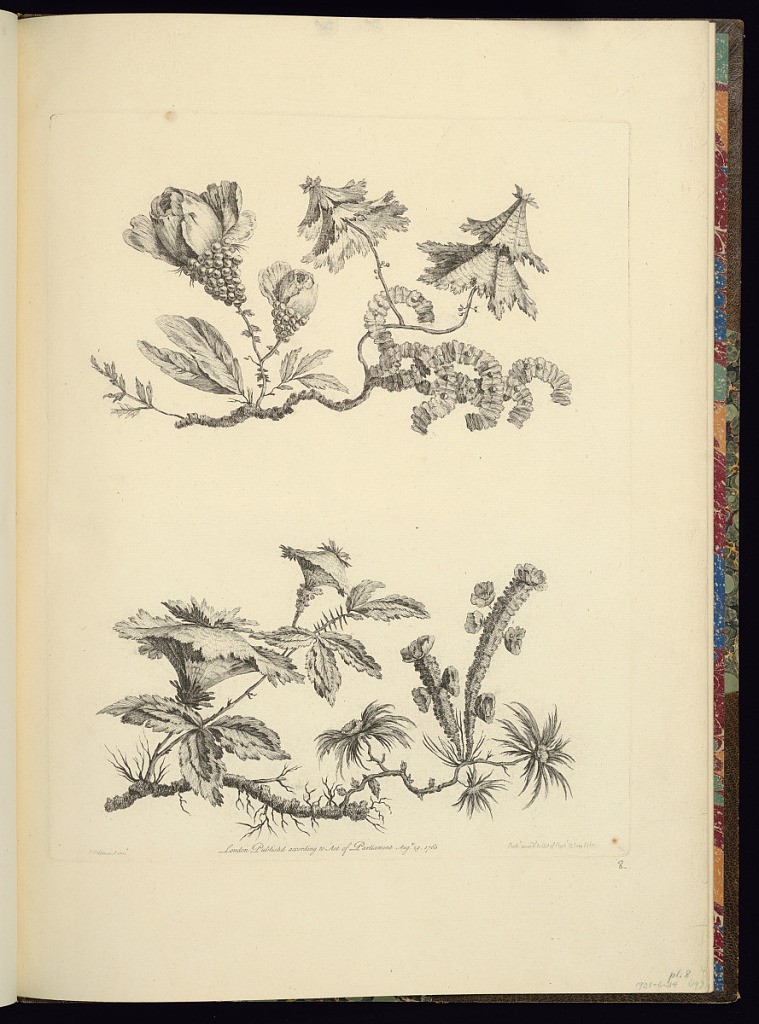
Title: Designs for Chinoiserie Flowers
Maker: Jean-Baptiste Pillement, French, 1728–1808
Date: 1760
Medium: Etching on laid paper
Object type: Bound print
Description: Two designs for fantastical chinoiserie-style flowers, from a series of eight prints (including the title-page). The designs feature flowering sprigs with different types of flowers and leaves originating from shared and connected stems. The plate is signed and dated.